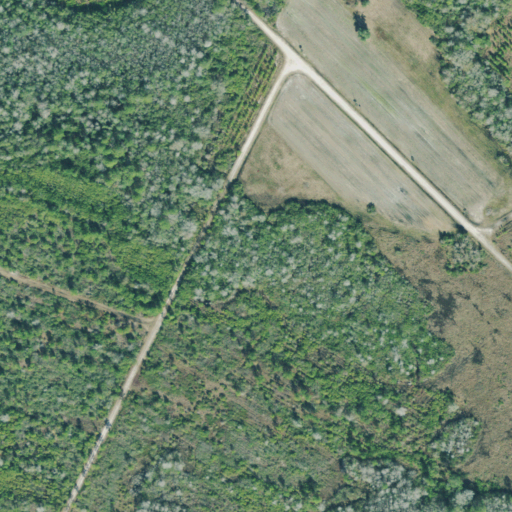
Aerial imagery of island in Georgia named Zorn Island containing evergreen forest, woody wetlands, barren land, pasture, and shrub